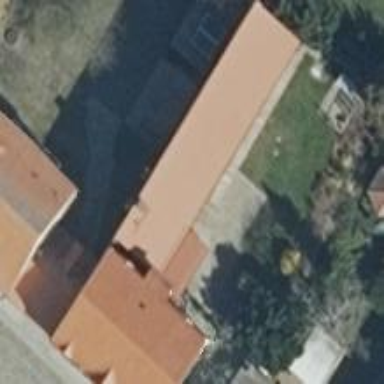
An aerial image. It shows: Barn with red skillion roof made of roof tiles. The roof is oriented along the length of the building.